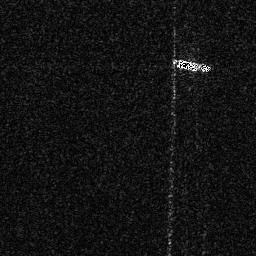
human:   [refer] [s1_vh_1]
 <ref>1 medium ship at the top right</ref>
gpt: <box>[[66, 21, 81, 28, 0]]</box>